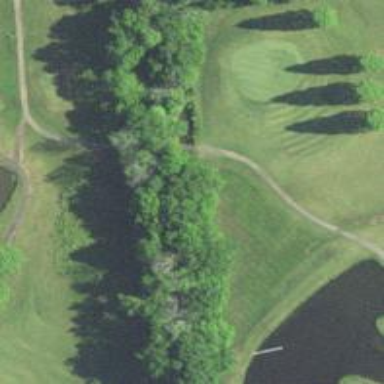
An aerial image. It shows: Path bridge used as golf cartpath.